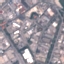
Land use / land cover: Industrial